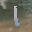
Label: 1